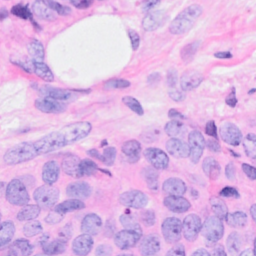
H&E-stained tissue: Breast